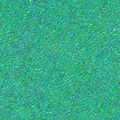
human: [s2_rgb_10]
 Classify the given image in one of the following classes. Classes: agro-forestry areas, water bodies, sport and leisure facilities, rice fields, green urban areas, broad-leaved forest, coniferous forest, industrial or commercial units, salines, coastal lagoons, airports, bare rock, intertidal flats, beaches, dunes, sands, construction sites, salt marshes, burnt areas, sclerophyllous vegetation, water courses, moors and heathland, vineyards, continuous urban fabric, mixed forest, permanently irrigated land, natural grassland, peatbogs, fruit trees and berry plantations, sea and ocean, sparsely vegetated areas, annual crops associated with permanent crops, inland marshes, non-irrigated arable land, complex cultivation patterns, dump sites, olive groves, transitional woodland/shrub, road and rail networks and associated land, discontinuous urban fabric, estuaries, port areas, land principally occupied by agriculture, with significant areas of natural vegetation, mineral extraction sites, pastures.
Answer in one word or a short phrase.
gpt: sea and ocean